Question: How do I get control over the axis settings of a pyplot plot. I have simply done
'''
pylab.plot(*self.plot_generator(low, high))
pylab.show()
'''
and I get this which is what I want

but I want the x axis to be at 0 instead of at the bottom. How would I do that?
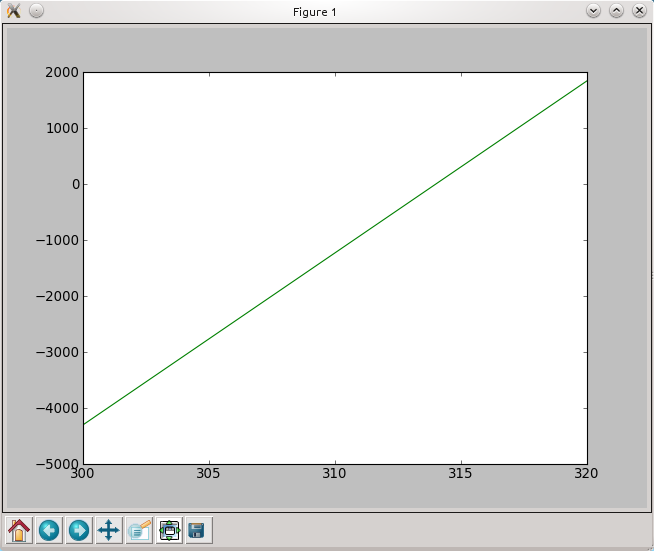
Answer: '''
# create some data
x = np.linspace(-np.pi,np.pi,100)
y = np.cos(2.5*x)
fig = plt.figure()
ax = fig.add_subplot(111)
ax.plot(x,y, mfc='orange', mec='orange', marker='.')
# using 'spines', new in Matplotlib 1.0
ax.spines['left'].set_position('zero')
ax.spines['right'].set_color('none')
ax.spines['bottom'].set_position('zero')
ax.spines['top'].set_color('none')
ax.spines['left'].set_smart_bounds(True)
ax.spines['bottom'].set_smart_bounds(True)
ax.xaxis.set_ticks_position('bottom')
ax.yaxis.set_ticks_position('left')
ax.axhline(linewidth=2, color='blue')
ax.axvline(linewidth=2, color='blue')
show()
'''